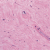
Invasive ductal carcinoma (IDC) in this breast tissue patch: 0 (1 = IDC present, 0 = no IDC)